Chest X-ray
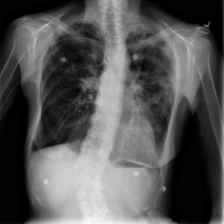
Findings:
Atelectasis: negative
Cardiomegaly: negative
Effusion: negative
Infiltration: positive
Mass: negative
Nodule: negative
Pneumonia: negative
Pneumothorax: negative
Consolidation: negative
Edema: negative
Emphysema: negative
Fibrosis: negative
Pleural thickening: negative
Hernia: negative